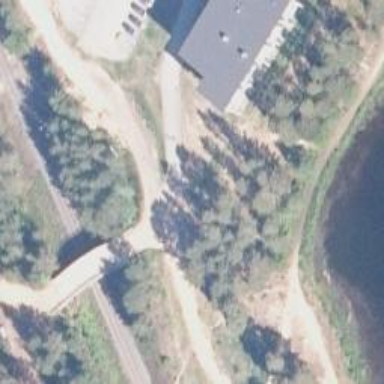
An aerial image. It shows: Intermediate difficulty Nordic footway for classic and skating styles.